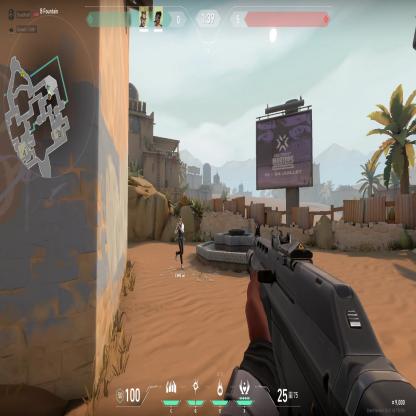
Label: teammate